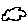
Label: cloud